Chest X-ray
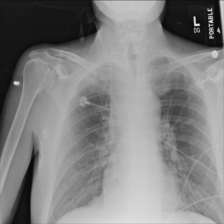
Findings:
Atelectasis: negative
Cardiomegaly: negative
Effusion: negative
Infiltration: negative
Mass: negative
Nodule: negative
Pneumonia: negative
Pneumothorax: negative
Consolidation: negative
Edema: negative
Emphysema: negative
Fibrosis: negative
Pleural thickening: negative
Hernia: negative